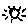
Label: sun